Interaction volume radius: 10 \u00c5
Interaction volume height: 15 \u00c5
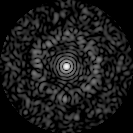
Disorder parameter: 0.8544